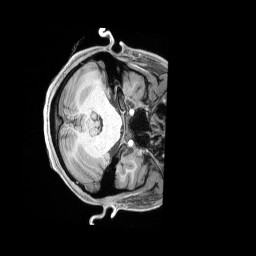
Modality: T1w
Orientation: axial
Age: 25
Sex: male
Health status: healthy
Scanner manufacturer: siemens
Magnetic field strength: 3 T
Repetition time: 2.4 s
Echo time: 0.00228 s